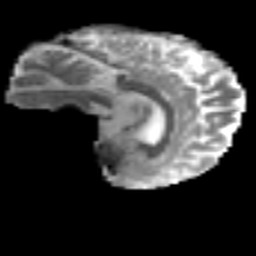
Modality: MD
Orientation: sagittal
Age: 47
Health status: ill
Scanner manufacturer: philips
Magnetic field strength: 3 T
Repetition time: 9 s
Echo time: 0.127 s